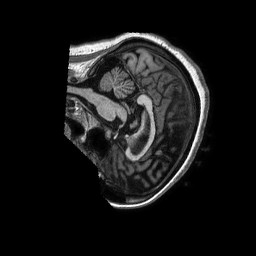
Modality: T1w
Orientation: sagittal
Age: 32
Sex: female
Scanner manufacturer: philips
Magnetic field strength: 1.5 T
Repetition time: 0.008485 s
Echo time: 0.003913 s